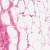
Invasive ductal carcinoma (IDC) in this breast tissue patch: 0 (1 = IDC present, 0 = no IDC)